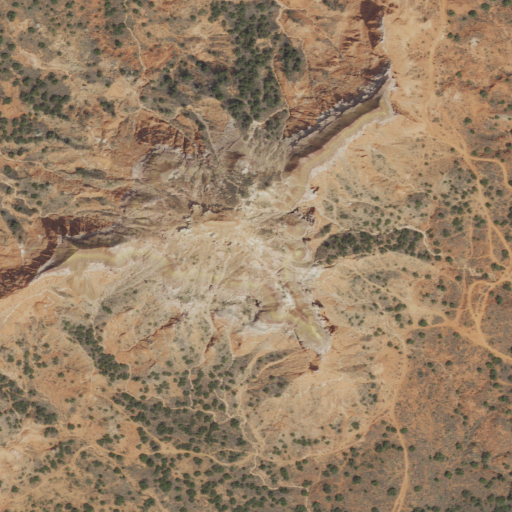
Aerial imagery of mountain in Texas named Capitol Peak containing shrub and grassland